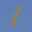
Label: 1